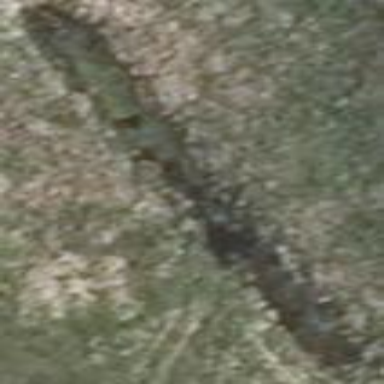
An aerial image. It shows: Pond with natural water.